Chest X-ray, AP view. Patient: 62 years old, sex M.
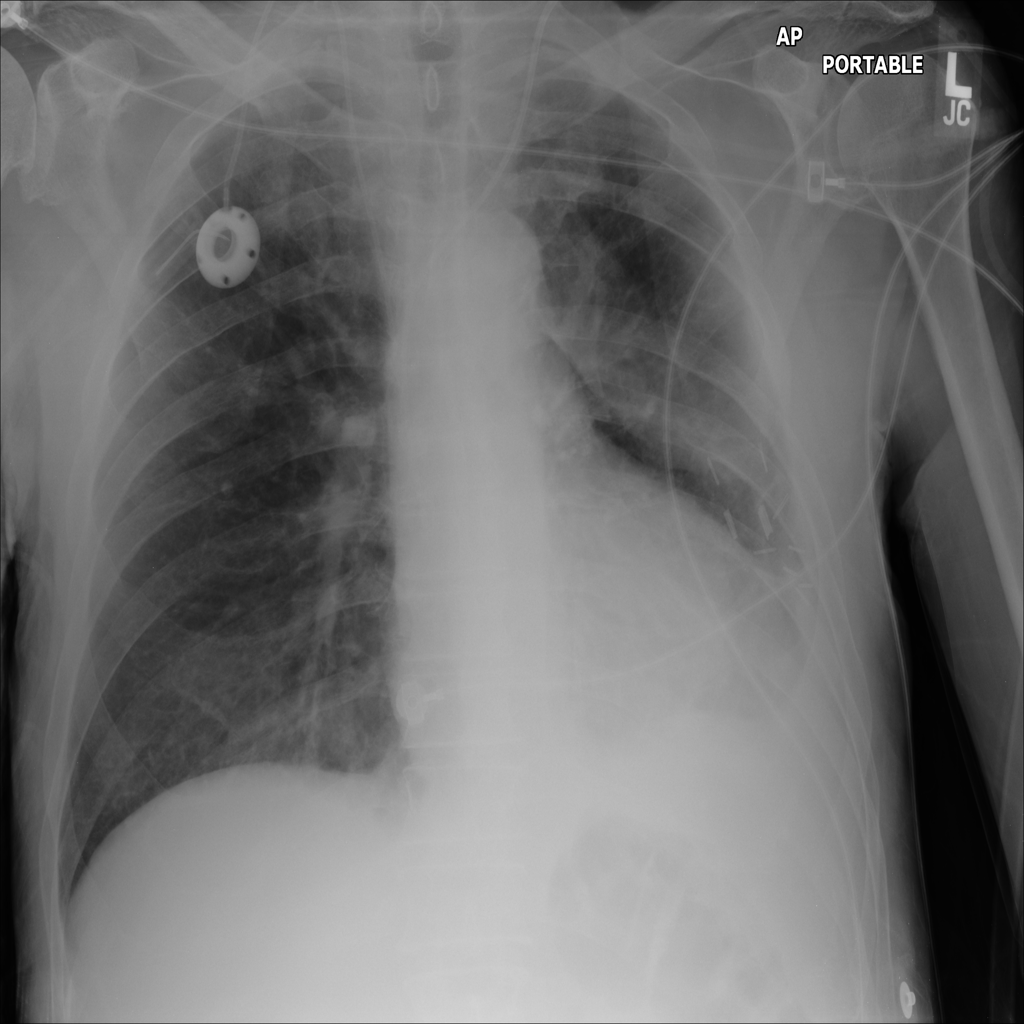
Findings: Atelectasis, Effusion, Infiltration